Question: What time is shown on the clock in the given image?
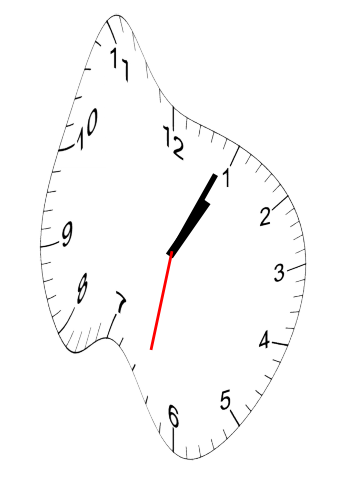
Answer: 01:04:32